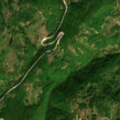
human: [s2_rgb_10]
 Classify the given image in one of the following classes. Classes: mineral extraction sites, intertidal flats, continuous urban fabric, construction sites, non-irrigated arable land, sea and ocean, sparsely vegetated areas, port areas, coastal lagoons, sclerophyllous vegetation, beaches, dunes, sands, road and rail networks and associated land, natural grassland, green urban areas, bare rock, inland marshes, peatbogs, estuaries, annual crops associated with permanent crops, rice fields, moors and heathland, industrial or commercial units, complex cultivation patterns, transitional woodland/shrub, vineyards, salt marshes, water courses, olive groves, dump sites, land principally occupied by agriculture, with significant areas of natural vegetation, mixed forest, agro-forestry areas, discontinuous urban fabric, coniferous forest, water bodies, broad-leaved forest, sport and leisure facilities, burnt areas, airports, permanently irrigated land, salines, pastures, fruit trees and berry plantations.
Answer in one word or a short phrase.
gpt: broad-leaved forest, transitional woodland/shrub